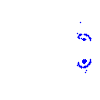
Particle: electron